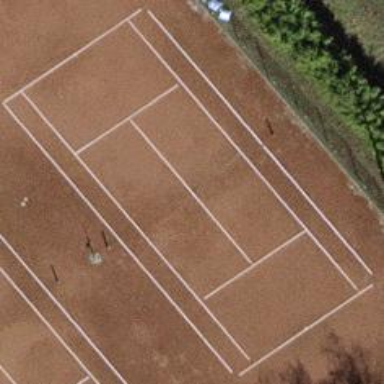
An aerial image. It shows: Tennis court on the leisure land pitch.